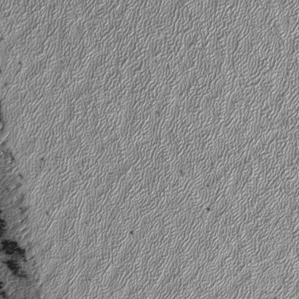
Label: frost